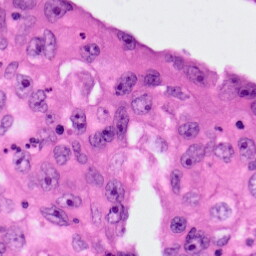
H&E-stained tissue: Lung